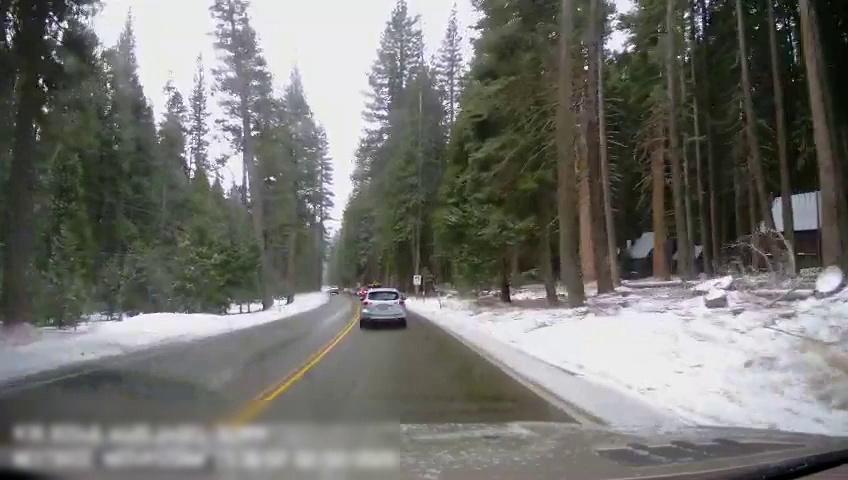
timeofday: Day
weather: Snowy
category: Drivable Space
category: Vehicles | Truck
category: Vehicles | Truck
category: Vehicles | SUV
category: Lanes | Current Lane
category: Lanes | Opposite Lane
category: Lanes | Opposite Lane
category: Lanes | Current Lane
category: Traffic | Signs